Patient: sex M, age 45
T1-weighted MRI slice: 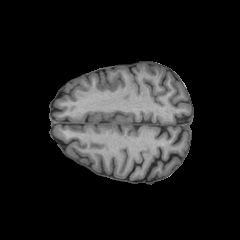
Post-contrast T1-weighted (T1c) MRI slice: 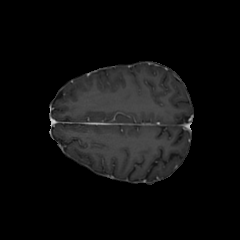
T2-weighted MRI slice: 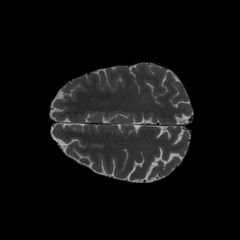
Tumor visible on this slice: no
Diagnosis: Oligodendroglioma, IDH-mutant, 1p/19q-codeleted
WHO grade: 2